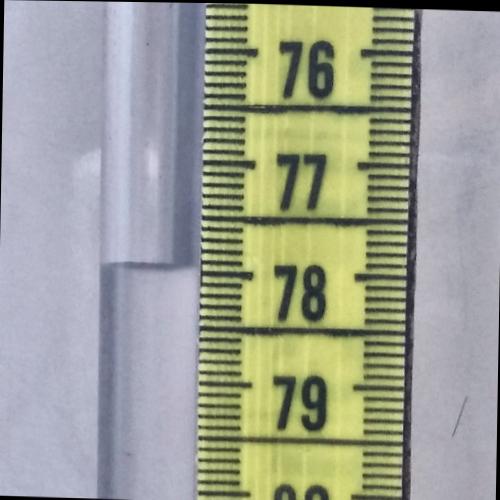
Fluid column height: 77.9 cm